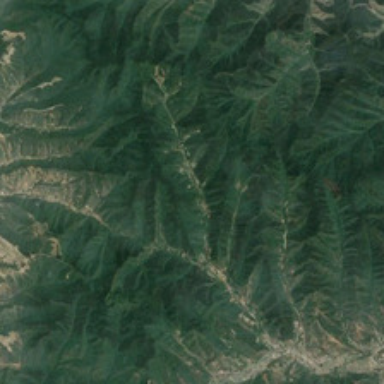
It is a piece of green mountain .